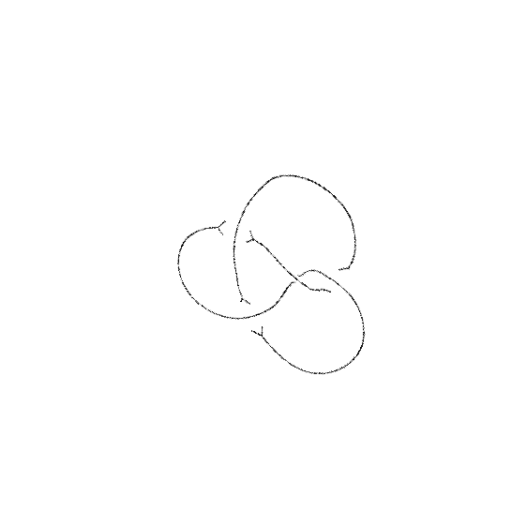
Crossing number: 4